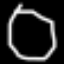
Label: octagon